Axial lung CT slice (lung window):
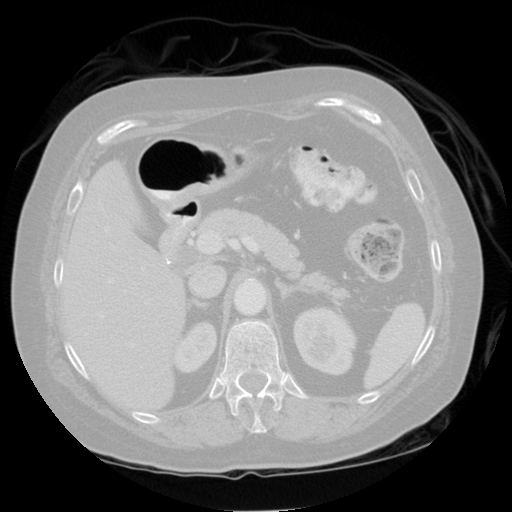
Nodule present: no